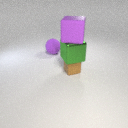
large green metal cube below large purple rubber cube